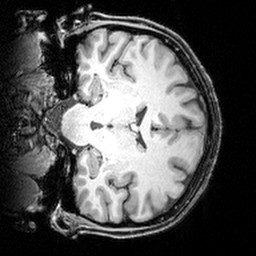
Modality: T1w
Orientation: coronal
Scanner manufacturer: siemens
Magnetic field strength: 3 T
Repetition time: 1.9 s
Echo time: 0.00397 s